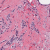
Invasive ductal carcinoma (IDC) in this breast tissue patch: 1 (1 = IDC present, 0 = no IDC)